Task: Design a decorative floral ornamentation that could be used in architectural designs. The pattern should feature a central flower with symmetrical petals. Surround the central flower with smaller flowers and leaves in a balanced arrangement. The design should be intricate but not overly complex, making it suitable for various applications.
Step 440:
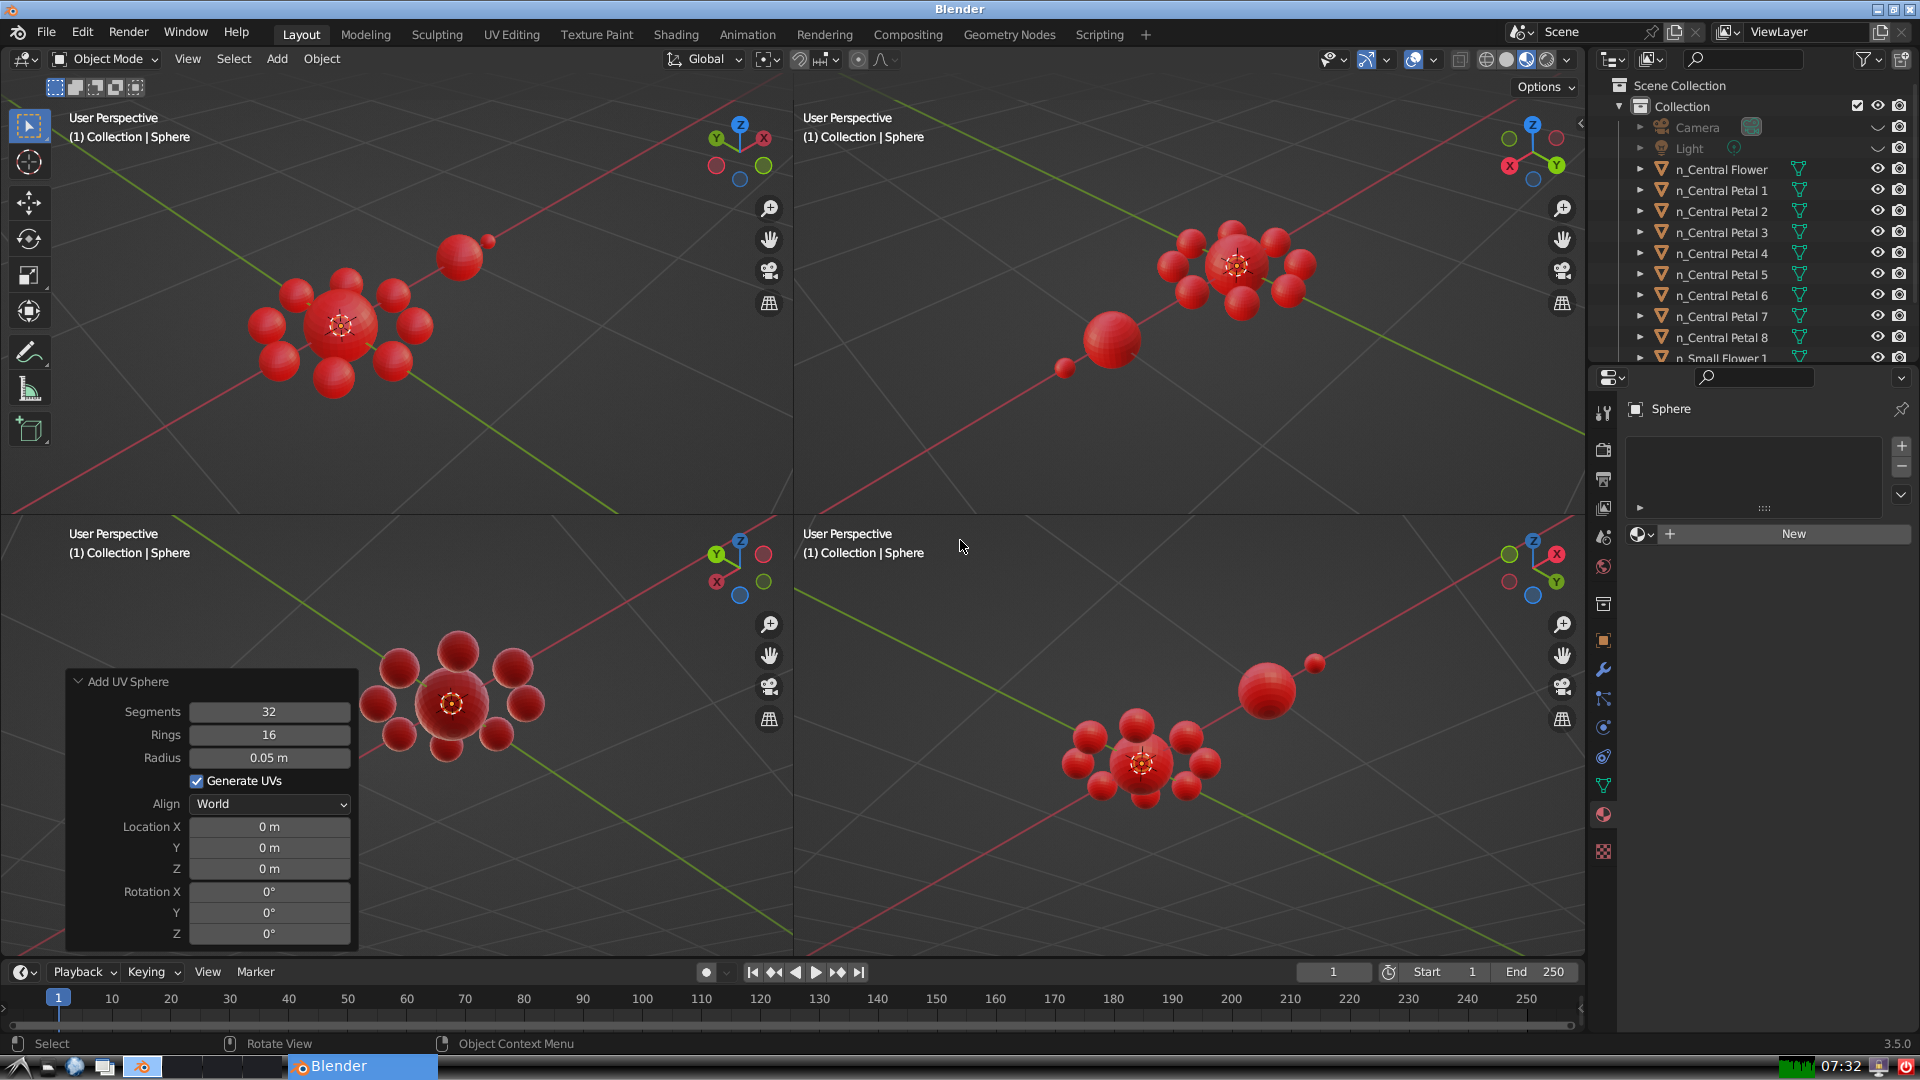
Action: {"mouse_move": [270, 827]}